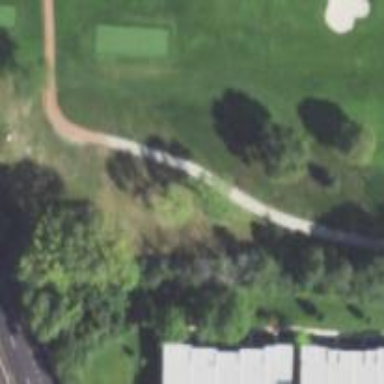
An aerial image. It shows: Area of rough grass used for golf.